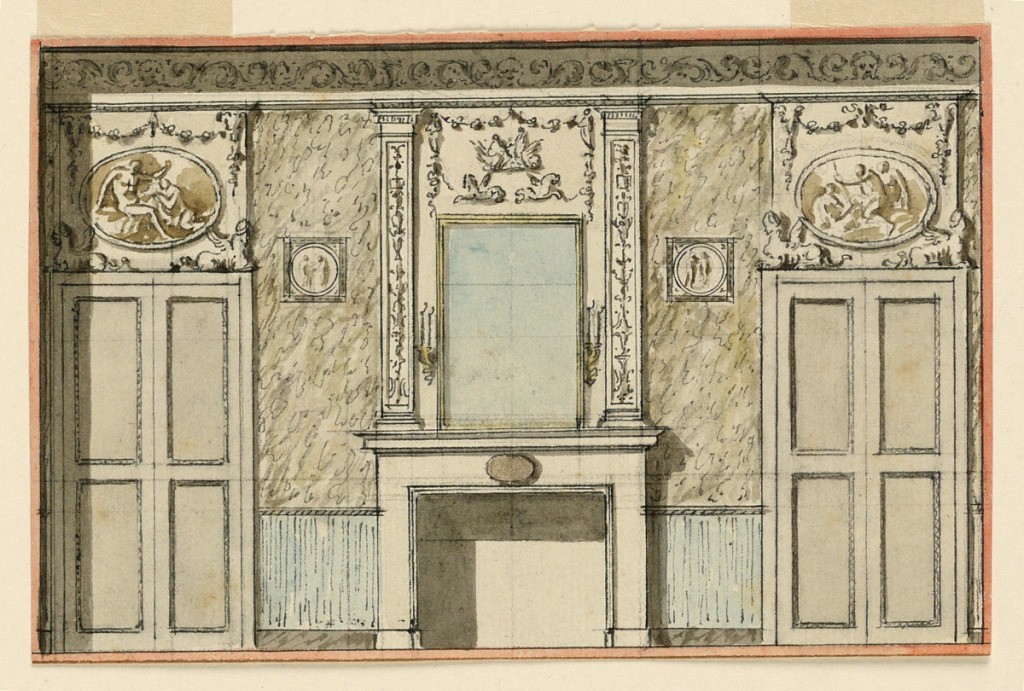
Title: Design for a Salon Wall
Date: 1790
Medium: Pen and ink, brush and watercolor, black crayon on paper
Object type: drawing
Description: A mantelpiece is flanked by narrow wall panels and folding doors.